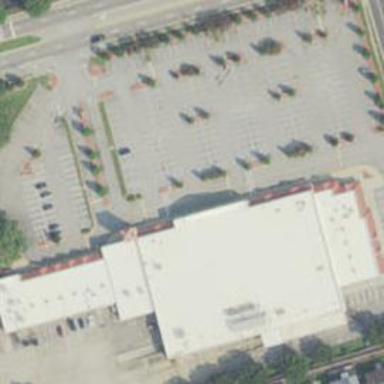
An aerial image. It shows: Supermarket.